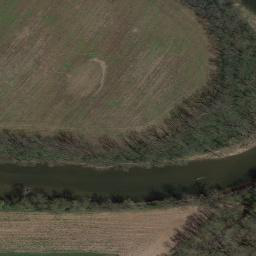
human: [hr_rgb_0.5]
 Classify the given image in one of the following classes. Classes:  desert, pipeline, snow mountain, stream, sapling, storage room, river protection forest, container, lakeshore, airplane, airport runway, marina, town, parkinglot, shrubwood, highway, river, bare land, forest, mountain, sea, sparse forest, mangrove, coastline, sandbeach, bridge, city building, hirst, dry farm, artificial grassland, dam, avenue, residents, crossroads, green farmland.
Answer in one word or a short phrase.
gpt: river